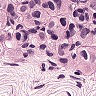
Metastatic tissue present: yes